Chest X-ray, PA view. Patient: 33 years old, sex F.
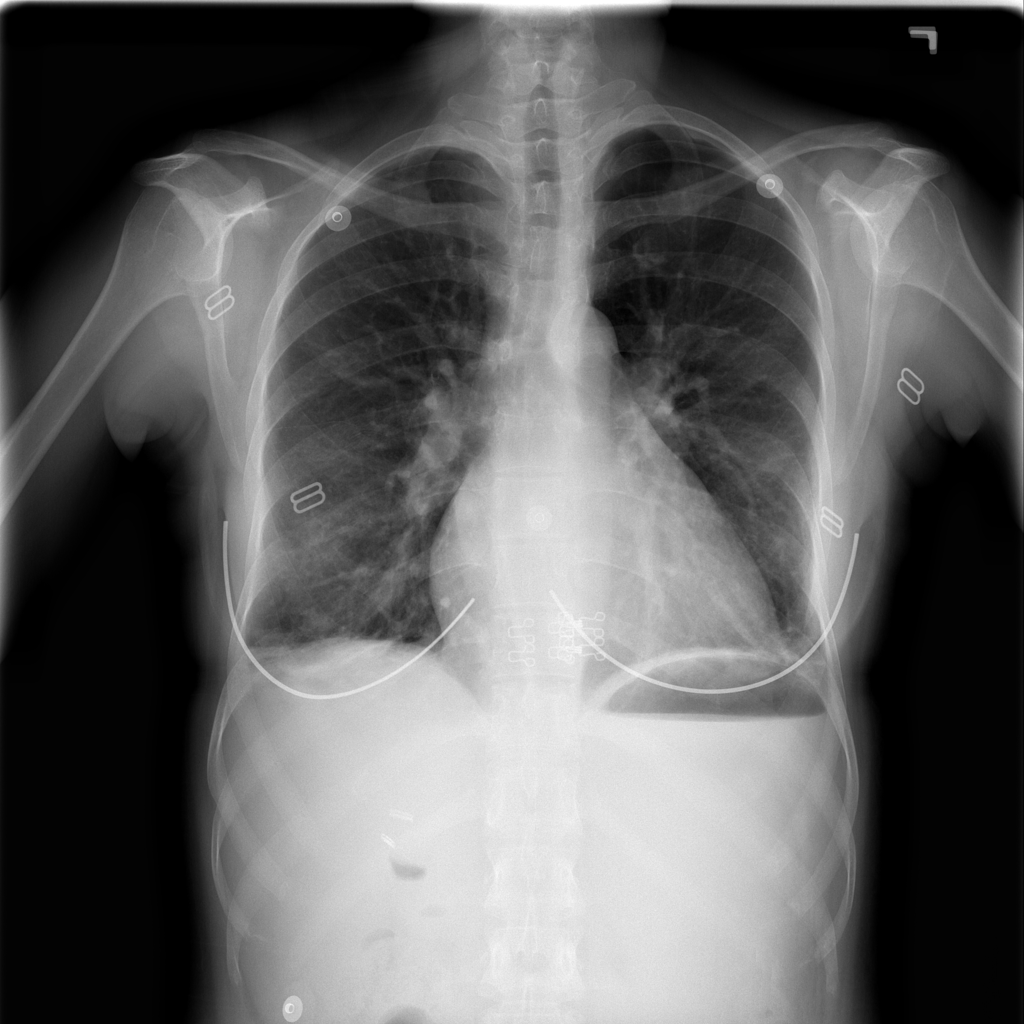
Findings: Cardiomegaly, Effusion